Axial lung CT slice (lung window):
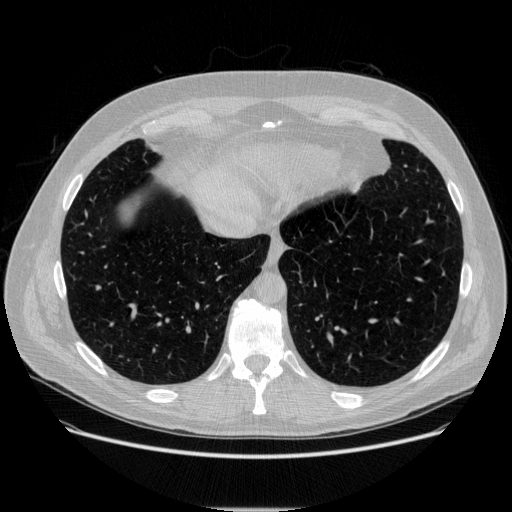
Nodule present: no